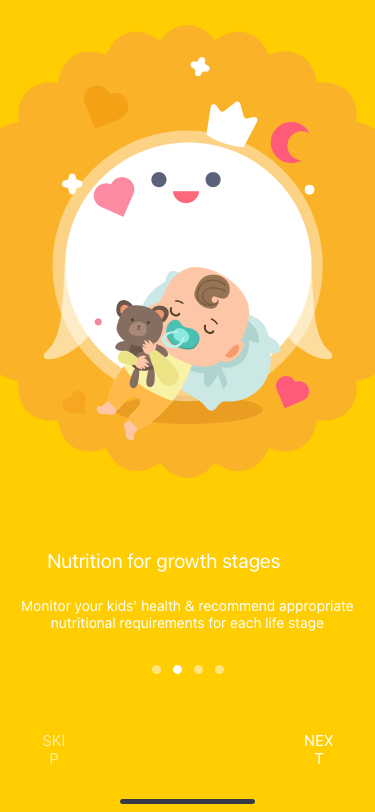
Text in this UI design:
Monitor your kids' health & recommend appropriate
nutritional requirements for each life stage
Nutrition for growth stages
SKIP
NEXT